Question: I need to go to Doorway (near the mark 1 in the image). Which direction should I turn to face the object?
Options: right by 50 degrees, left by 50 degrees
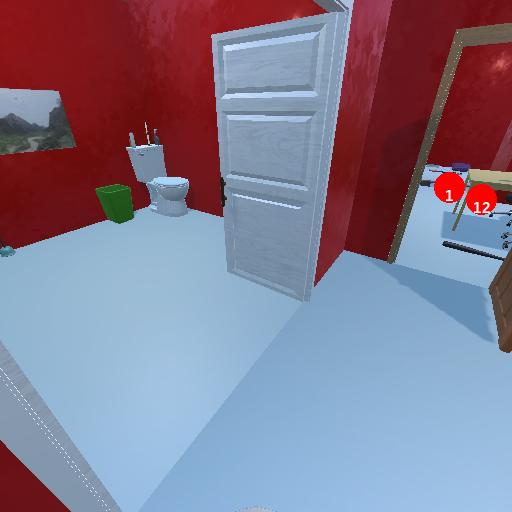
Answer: right by 50 degrees